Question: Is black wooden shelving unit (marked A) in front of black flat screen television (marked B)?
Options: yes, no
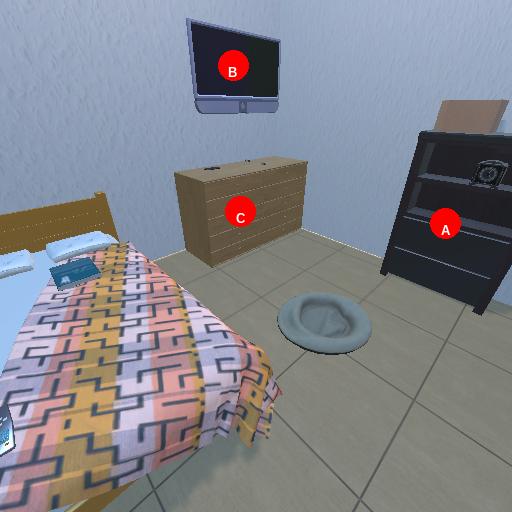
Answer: yes